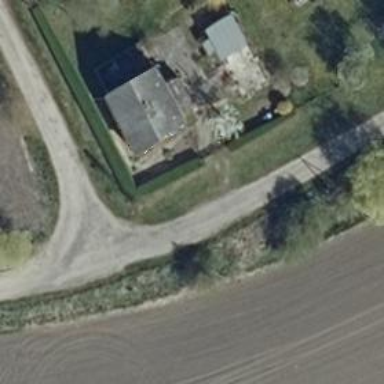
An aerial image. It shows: Concrete service road.